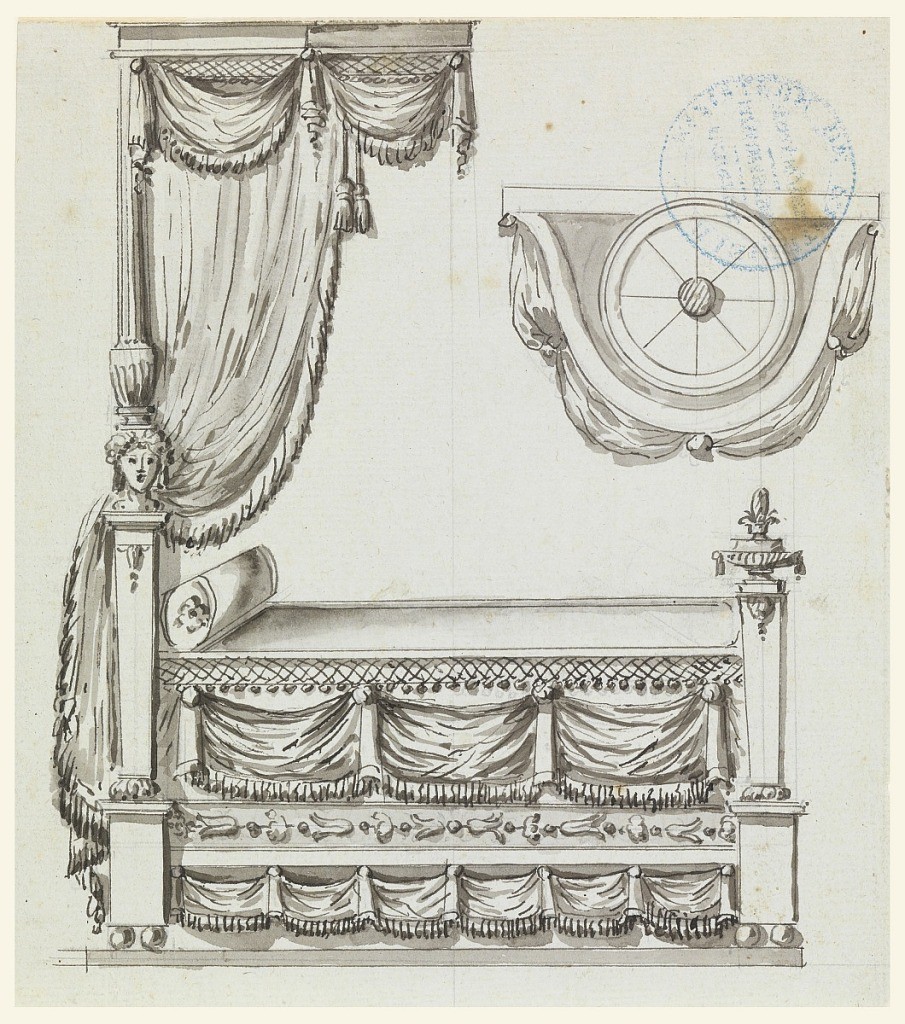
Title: Original Drawing, Cahier VII, plate 1
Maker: Richard de Lalonde, French, active 1780–96
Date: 1770–96
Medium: Pen and black ink, brush and wash on greenish laid paper
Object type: Drawing
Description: Profile view and plan of canopied bed with drapery and female bust decorating post.